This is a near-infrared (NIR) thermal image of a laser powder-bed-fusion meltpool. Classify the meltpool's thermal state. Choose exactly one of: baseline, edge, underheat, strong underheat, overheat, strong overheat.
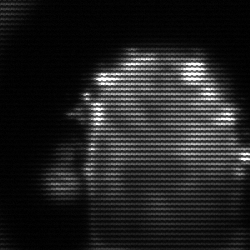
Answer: baseline